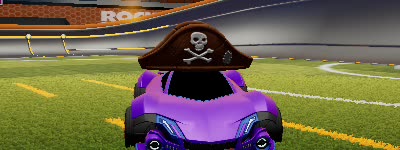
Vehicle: werewolf